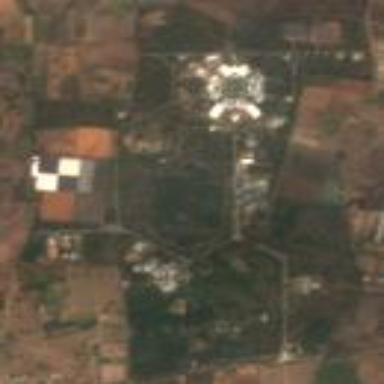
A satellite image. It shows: Research institute.